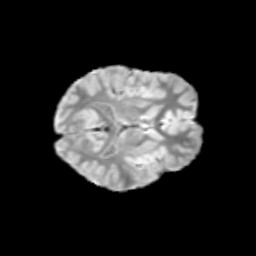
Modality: T2w
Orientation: axial
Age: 10
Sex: male
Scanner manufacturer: siemens
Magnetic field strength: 3 T
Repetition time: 3.8 s
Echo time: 0.07 s